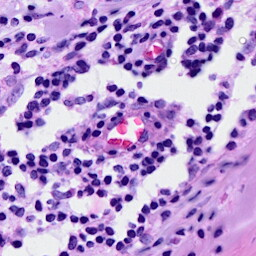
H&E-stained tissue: Breast